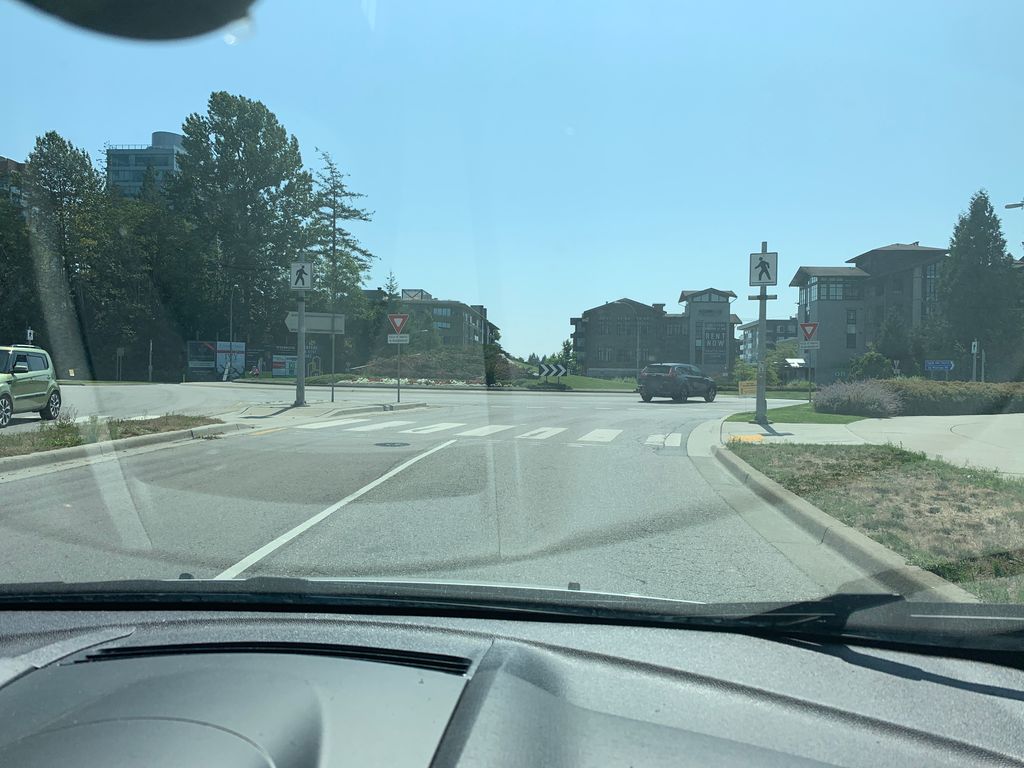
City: vancouver